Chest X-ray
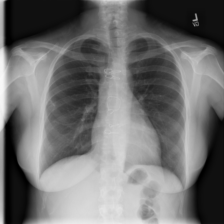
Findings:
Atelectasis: negative
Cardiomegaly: negative
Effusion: negative
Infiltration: negative
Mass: negative
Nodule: negative
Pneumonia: negative
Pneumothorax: positive
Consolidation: negative
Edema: negative
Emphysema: negative
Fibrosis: negative
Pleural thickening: negative
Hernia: negative